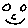
Label: smiley face